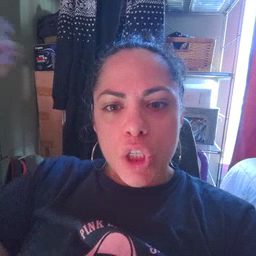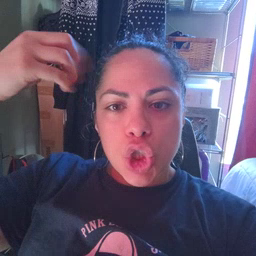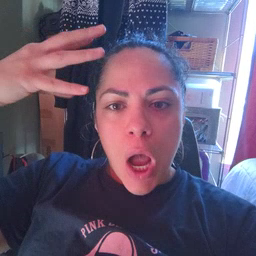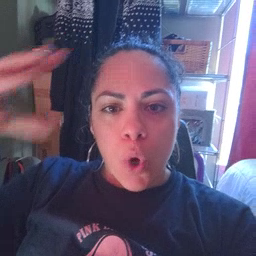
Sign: shower